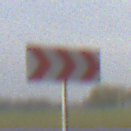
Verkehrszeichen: RichtungstafelnInKurvenGrossLinks
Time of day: SunriseSunset
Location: Outdoor (Suburban)
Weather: PartlyCloudy
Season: NotSpecified
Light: Natural